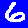
Digit: 6